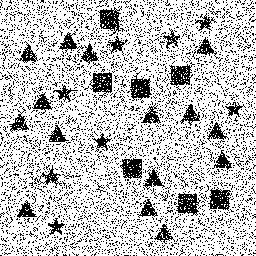
Squares: 7
Triangles: 15
Stars: 8
Total shapes: 30